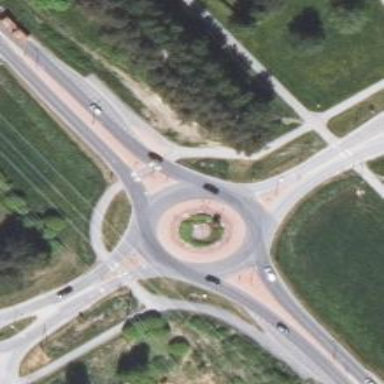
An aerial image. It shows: Asphalt road that is secondary route leading to roundabout.